Question: My program creates buttons dynamically.
'''
private void CreateButton(string buttonName)
{
Color[] c = { Color.Red, Color.Teal, Color.Blue, Color.WhiteSmoke };
transbutton = new Button();
transbutton.BackColor = c[2];
transbutton.Text = buttonName;
transbutton.Name = buttonName + "Button";
transbutton.Width = 150;
transbutton.Height = 150;
transbutton.Font = new Font("Segoe UI", 13);
transbutton.ForeColor = Color.White;
transbutton.Click += new EventHandler(transbutton_Click);
}
private void transbutton_Click(object sender, EventArgs e)
{
tbList.Text = transbutton.Text;
}
'''

What I am trying to do is when the user clicks on the button(s) it adds the name of the button into the multiline TextBox such as in the picture above. I created an EventHandler but cant figure it out how to make it work with dynamic buttons.
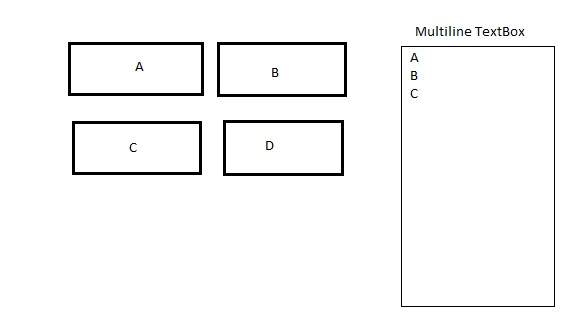
Answer: You have a reference to the button that was clicked right there as the 'sender' argument. So...
'''
private void transbutton_Click(object sender, EventArgs e)
{
tbList.Text += "
" + ((Button)sender).Text;
}
'''